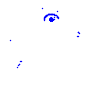
Particle: pion